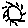
Label: sun